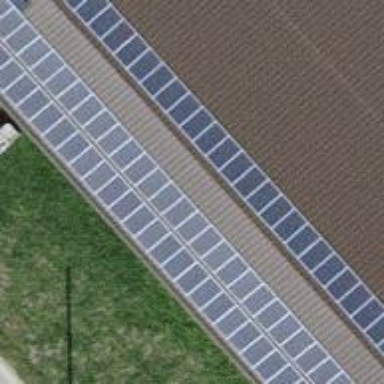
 consisting of solar photovoltaic panels."